Interaction volume radius: 5 \u00c5
Interaction volume height: 10 \u00c5
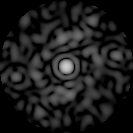
Disorder parameter: 0.8212